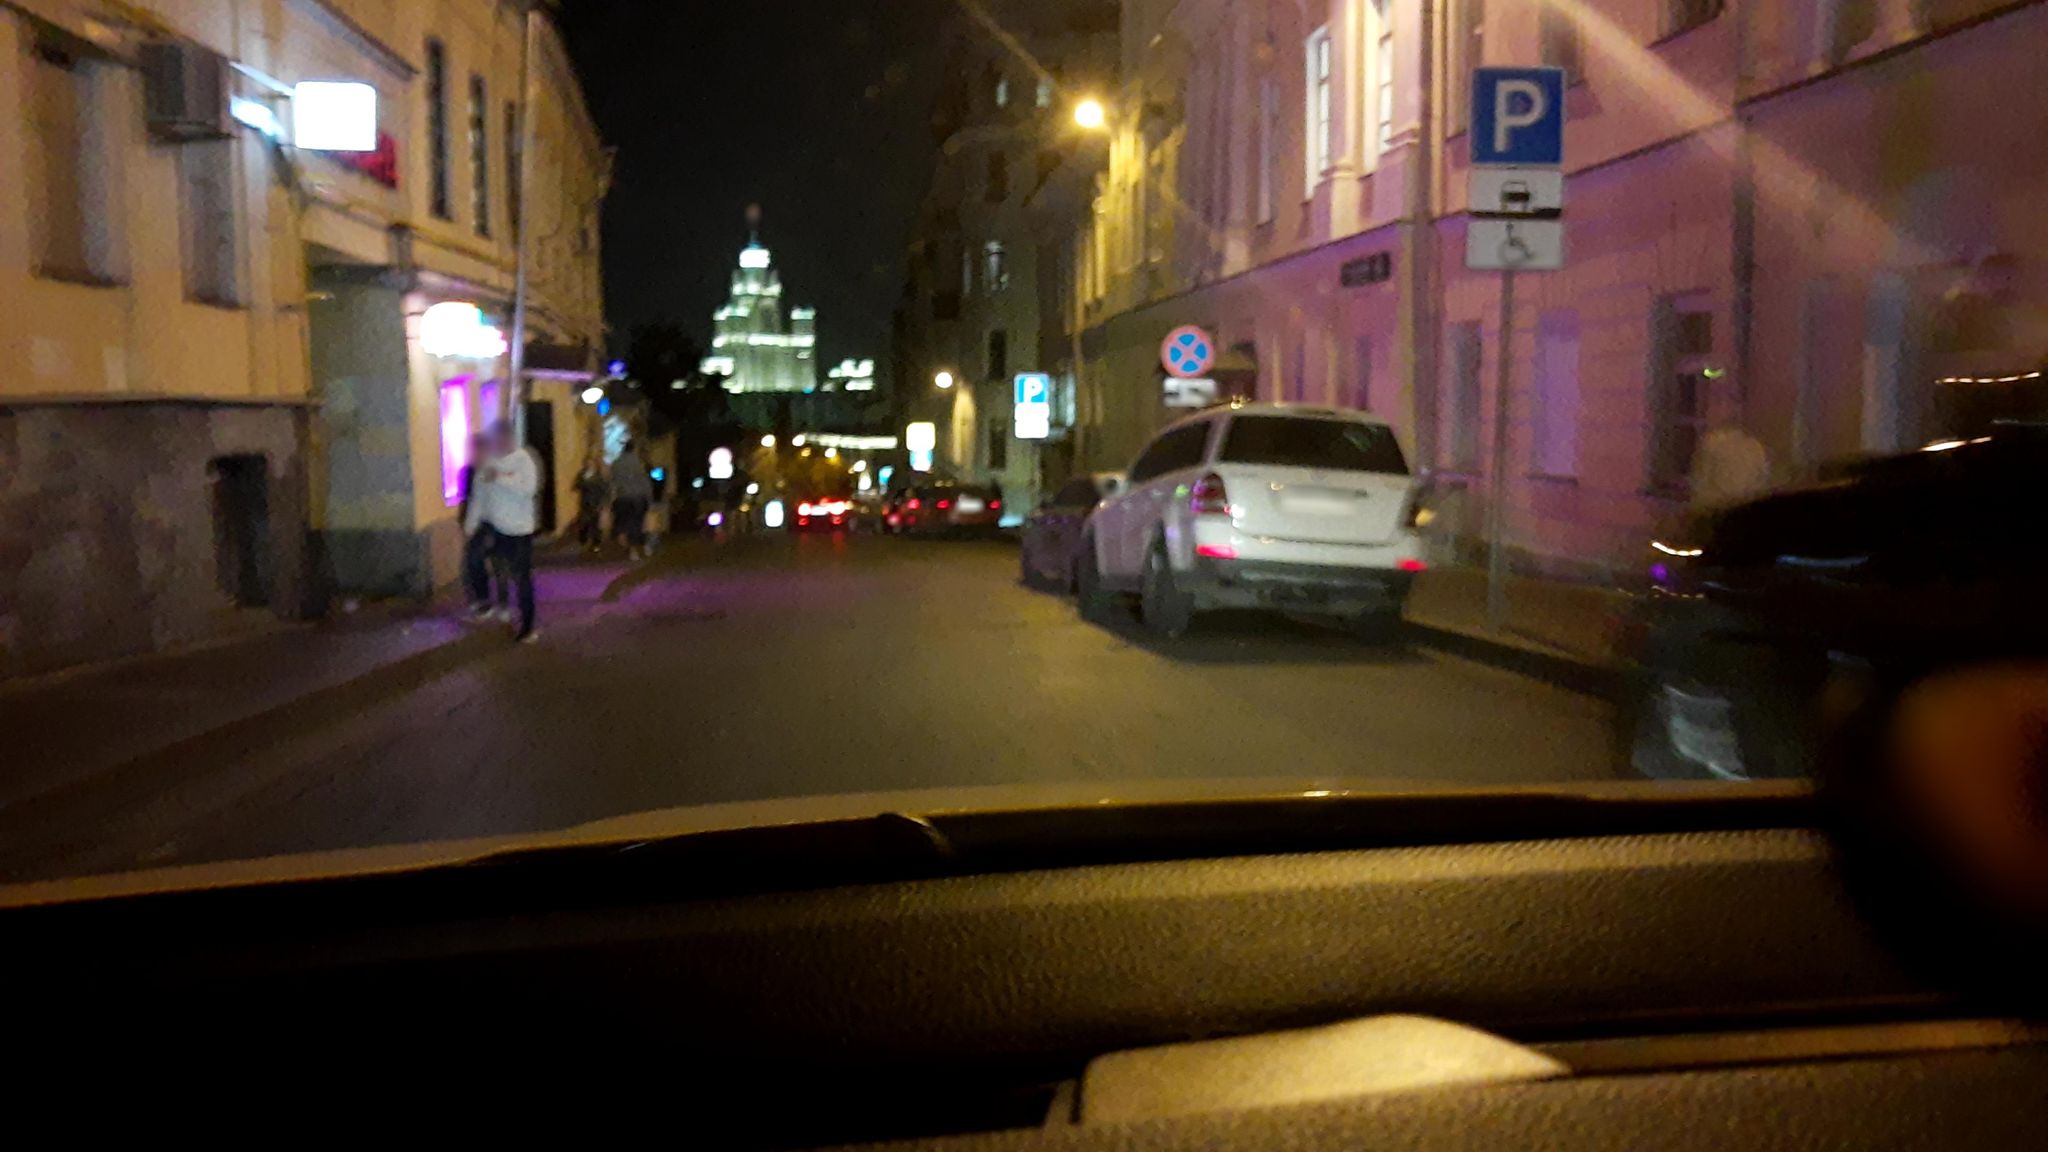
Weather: clear
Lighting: night
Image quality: slightly poor
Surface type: driving surface
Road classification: footway
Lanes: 1
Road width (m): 7.8
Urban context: urban centre
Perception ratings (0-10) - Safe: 1.75, Lively: 5.95, Beautiful: 2.33, Boring: 3.32, Depressing: 3.99, Wealthy: 2.86